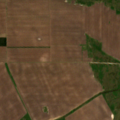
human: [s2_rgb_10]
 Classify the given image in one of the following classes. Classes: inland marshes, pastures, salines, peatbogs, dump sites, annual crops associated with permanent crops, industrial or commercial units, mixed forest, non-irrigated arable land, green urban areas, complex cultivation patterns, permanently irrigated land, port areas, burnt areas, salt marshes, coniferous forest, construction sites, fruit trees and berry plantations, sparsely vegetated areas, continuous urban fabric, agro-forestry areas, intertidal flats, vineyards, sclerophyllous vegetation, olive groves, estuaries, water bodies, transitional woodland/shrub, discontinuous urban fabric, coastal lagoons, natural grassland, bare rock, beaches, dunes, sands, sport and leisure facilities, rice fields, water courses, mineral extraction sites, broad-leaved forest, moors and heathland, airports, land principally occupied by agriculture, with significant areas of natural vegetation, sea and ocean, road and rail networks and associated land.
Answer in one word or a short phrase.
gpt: non-irrigated arable land, natural grassland